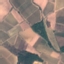
Land use / land cover class: PermanentCrop